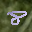
Label: 8